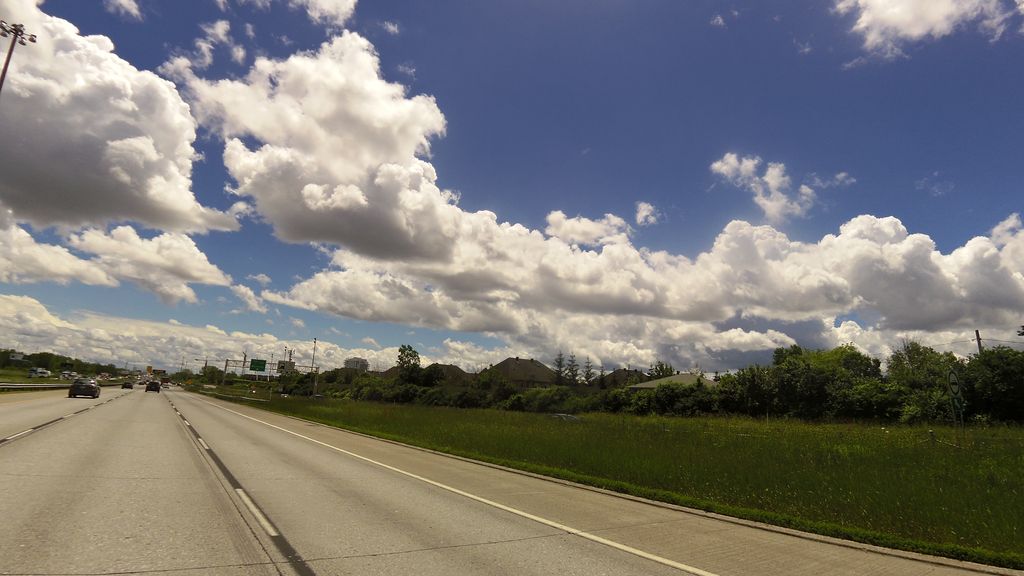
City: montreal